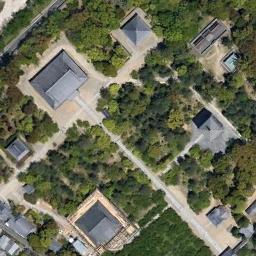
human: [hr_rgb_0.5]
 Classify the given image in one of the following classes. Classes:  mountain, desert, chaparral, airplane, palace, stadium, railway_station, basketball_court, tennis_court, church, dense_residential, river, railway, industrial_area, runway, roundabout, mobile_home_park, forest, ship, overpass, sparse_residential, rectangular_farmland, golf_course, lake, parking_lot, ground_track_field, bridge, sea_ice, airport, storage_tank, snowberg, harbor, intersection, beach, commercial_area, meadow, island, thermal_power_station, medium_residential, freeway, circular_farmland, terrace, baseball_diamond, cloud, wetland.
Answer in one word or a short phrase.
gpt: palace